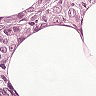
Metastatic tissue present: yes